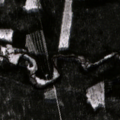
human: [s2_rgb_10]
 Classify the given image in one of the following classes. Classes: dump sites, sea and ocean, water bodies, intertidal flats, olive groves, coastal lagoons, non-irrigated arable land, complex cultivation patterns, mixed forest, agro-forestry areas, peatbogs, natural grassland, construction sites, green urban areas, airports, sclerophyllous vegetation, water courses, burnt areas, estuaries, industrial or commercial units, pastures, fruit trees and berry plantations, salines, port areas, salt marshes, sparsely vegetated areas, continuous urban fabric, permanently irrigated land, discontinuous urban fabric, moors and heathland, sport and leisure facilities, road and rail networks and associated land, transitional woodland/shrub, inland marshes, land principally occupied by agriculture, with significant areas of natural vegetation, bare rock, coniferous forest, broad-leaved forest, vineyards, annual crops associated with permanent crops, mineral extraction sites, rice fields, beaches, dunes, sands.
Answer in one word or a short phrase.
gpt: land principally occupied by agriculture, with significant areas of natural vegetation, coniferous forest, mixed forest